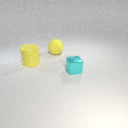
small cyan metal cube in front of large yellow rubber cylinder